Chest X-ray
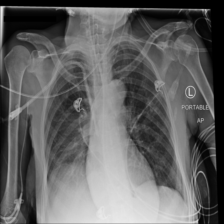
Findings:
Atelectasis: negative
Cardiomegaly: negative
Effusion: negative
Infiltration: negative
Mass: negative
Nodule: negative
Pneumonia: negative
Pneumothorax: negative
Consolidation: negative
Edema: negative
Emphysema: negative
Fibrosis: negative
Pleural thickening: negative
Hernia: negative